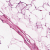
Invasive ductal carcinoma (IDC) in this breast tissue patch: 0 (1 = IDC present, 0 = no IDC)